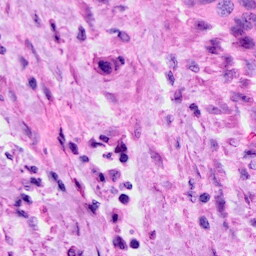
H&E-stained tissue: Cervix